Chest X-ray:
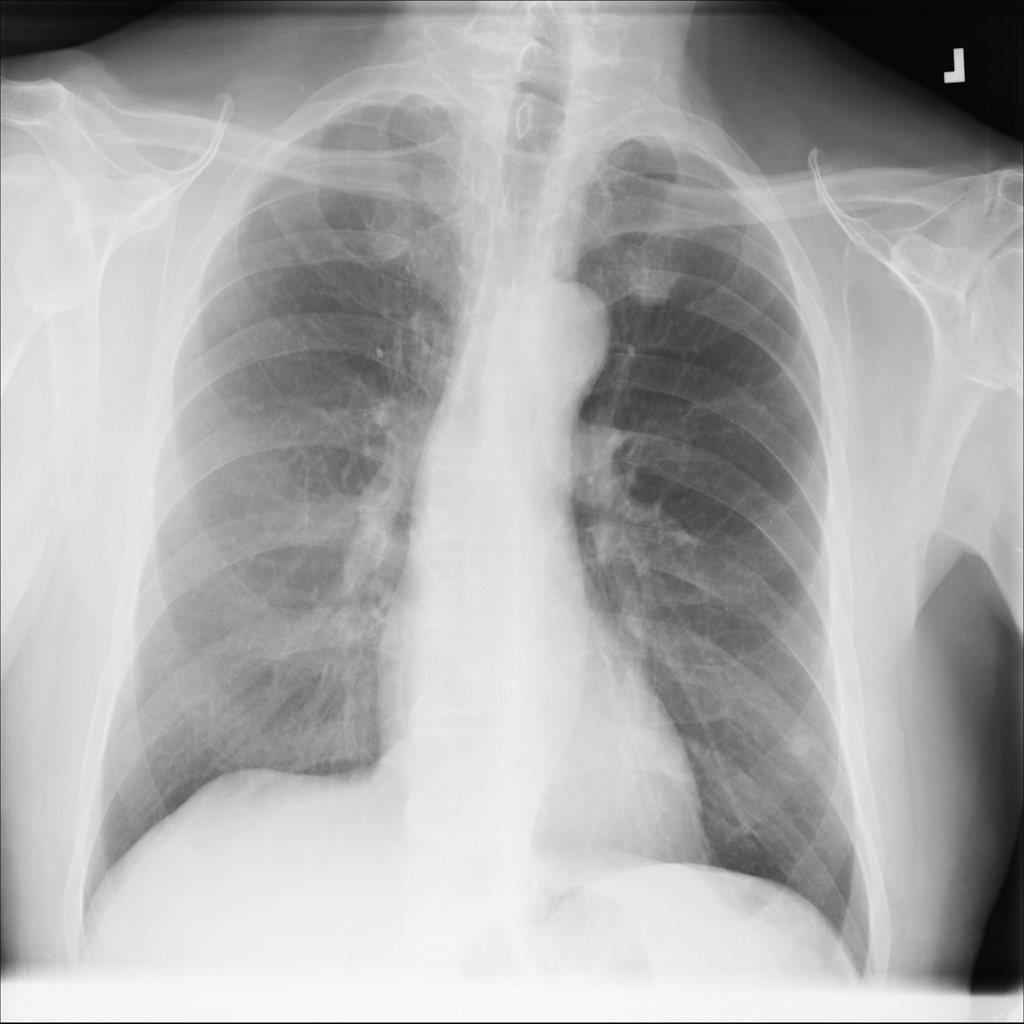
No abnormal finding: yes